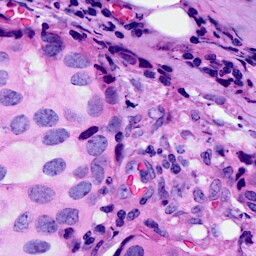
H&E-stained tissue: Breast